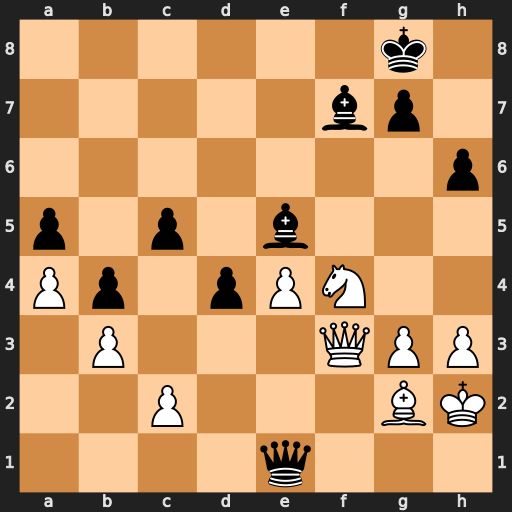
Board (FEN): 6k1/5bp1/7p/p1p1b3/Pp1pPN2/1P3QPP/2P3BK/4q3
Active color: w
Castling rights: -
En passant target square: -
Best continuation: Nd3 Bxg3+ Qxg3 Qxg3+ Kxg3 c4 bxc4